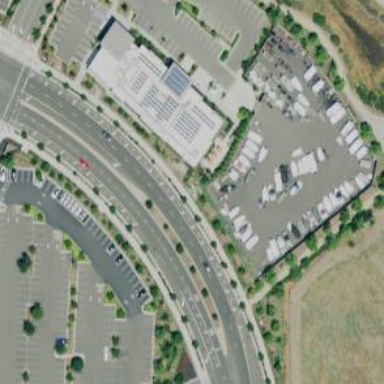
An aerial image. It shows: Boat storage area.